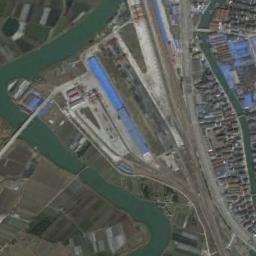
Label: railway_station